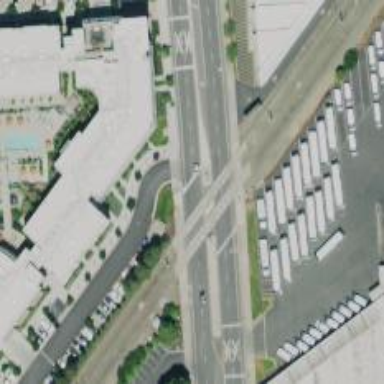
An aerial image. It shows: Solid stop line on the road marking.